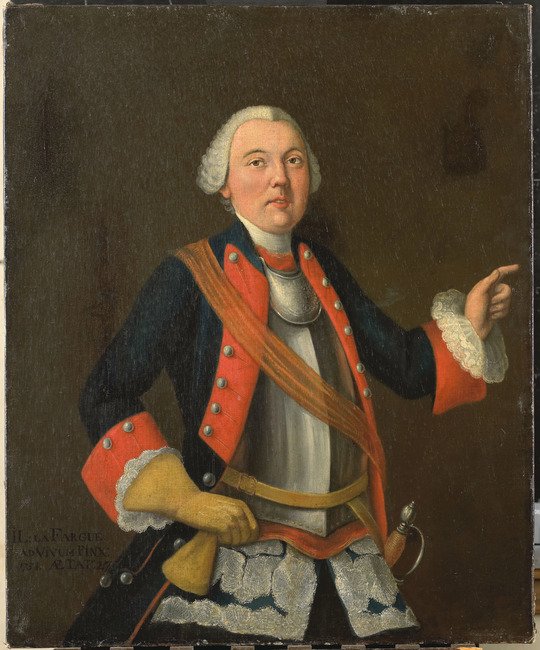
Title: Portrait of Hendrik Jan van Rijswijk (1717-1759)
Artist: Isaac Lodewijk la Fargue van Nieuwland
Earliest date: 1754
Latest date: 1754
Genre: painting
Iconography: Gloves
Keywords: man's portrait, knee-length portrait, head to the right, body facing right, facing front, powdered wig, armor, sashe, rapier, glove/gloves in hand